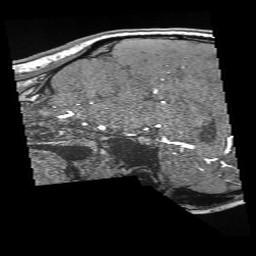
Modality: angio
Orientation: sagittal
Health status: ill
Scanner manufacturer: siemens
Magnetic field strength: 3 T
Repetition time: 0.02 s
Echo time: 0.0033 s